Question: Hi I Have a mailer that has a link to my site along that link is an encrypted data, the main problem is the fetching part if my encrypted data has a "+" sign it is not included on the data that was fetched see here for example of the data:
'''
index.php?s=NER4gXPSuaads+Cmb8LANA==
'''
this is the link that has the + sign
but from my firebase console

as you can see the "+" sign is no longer there instead it was changed into a white space.
I have read some articles about php's <URL> are decoded to a space character. So I was thinking that it could be related to that.. is there a solution for this?
Here is how I tried fetching it for your reference
'''
if($_GET['s']!='success') {
$ref =htmlspecialchars($_GET['s']);
} else {
$ref = "direct";
}
'''
also additional Info the encryption was on AES..
Thanks in advance
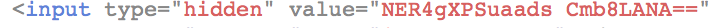
Answer: Ok so I have managed to find out what I'm looking for thanks to @cerebriform's comment
Here is how I did it
'''
$refenc = base64_encode($refence);
'''
'$refence' is the result of the AES encryption so before sending it as a mail It was encoded again but this time using 'base64_encode()'. So how it looks like, I'll show you '$final = base64_encode($rdfence);'. Then after that it will be sent to the email whichever my mailer wishes to send it to.. How my site manages to eliminate my problem is upon retrieving the link from the url I used 'base64_decode()' ... Then after its been decoded another decoder will take place the AES decryption script will now decrypt it to obtain the raw data from the database
here is the final Code:
'''
if($_GET['s']!='success') {
$d = base64_decode($_GET['s']);
$aes->setData($d);
$ref=$aes->decrypt();
} else {
$ref = "No Id";
}
'''
Thanks for the input guys